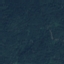
Land use / land cover: Forest